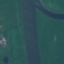
Land use / land cover: River